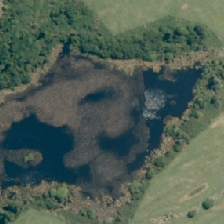
Land cover: lake_pond